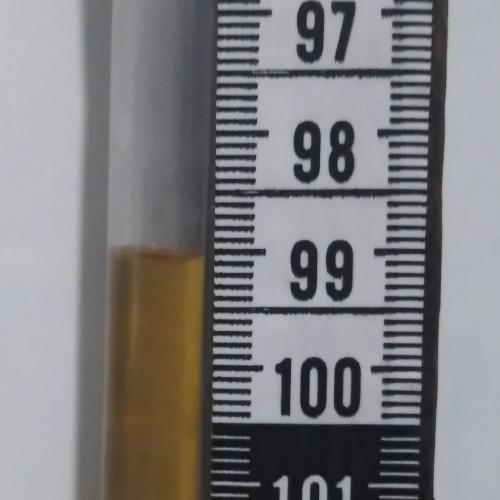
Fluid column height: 99.1 cm